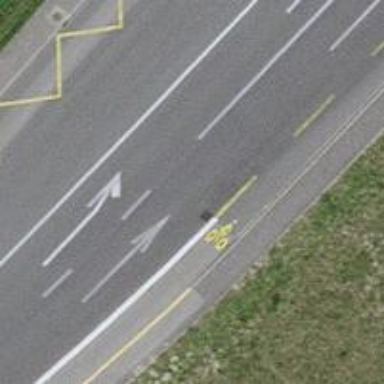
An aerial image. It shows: Secondary road with asphalt surface and designated cycle lane.